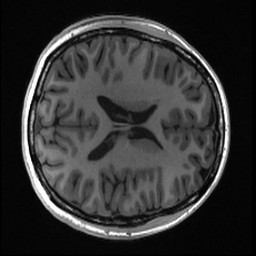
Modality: T1w
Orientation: axial
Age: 18
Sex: female